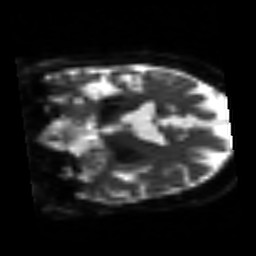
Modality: sbref
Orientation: coronal
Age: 62
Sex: female
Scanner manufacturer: siemens
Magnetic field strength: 3 T
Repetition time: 3.2 s
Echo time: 0.081 s